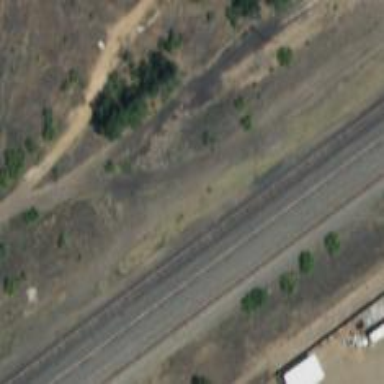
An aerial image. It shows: Rail spur service.